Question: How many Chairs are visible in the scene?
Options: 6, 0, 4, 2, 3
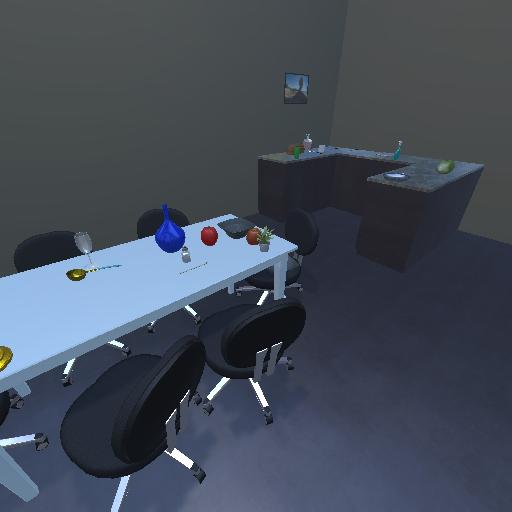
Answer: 6